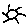
Label: sun